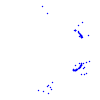
Particle: proton